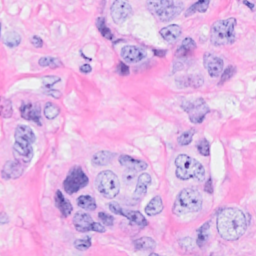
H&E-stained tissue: Breast